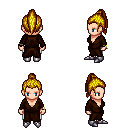
a pixel art fantasy rpg character, female body template, human, light skin, brown robe, white pants, blonde long topknot hairstyle, bracelets, metal boots, four views (front, back, left, right), 2x2 character sprite sheet, small pixel art, hard edges, no anti-aliasing